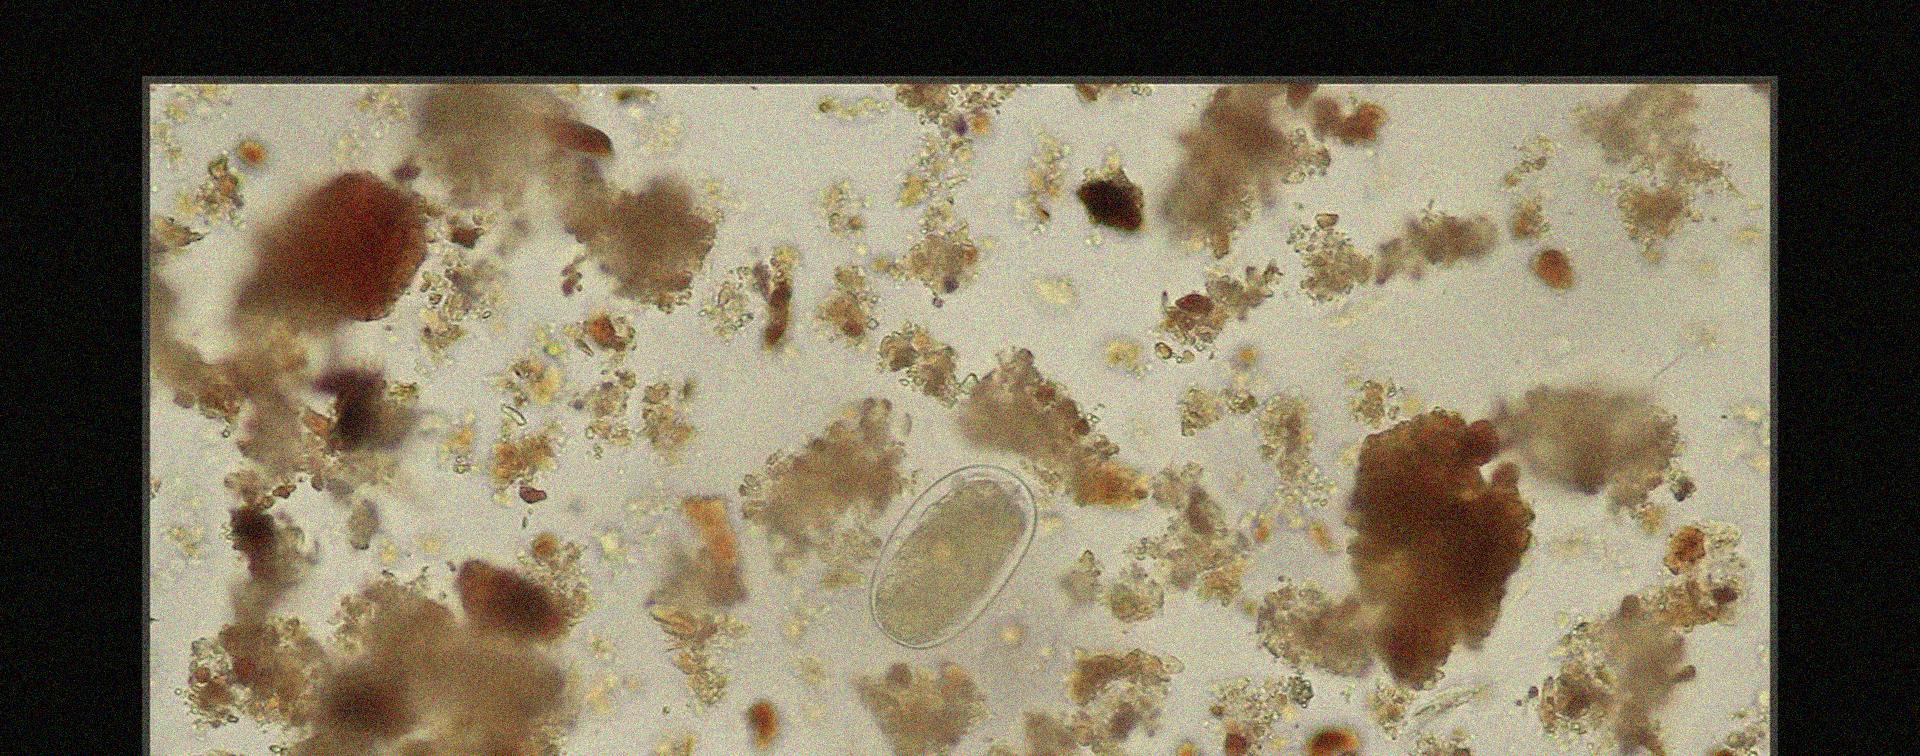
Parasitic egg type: Hookworm egg